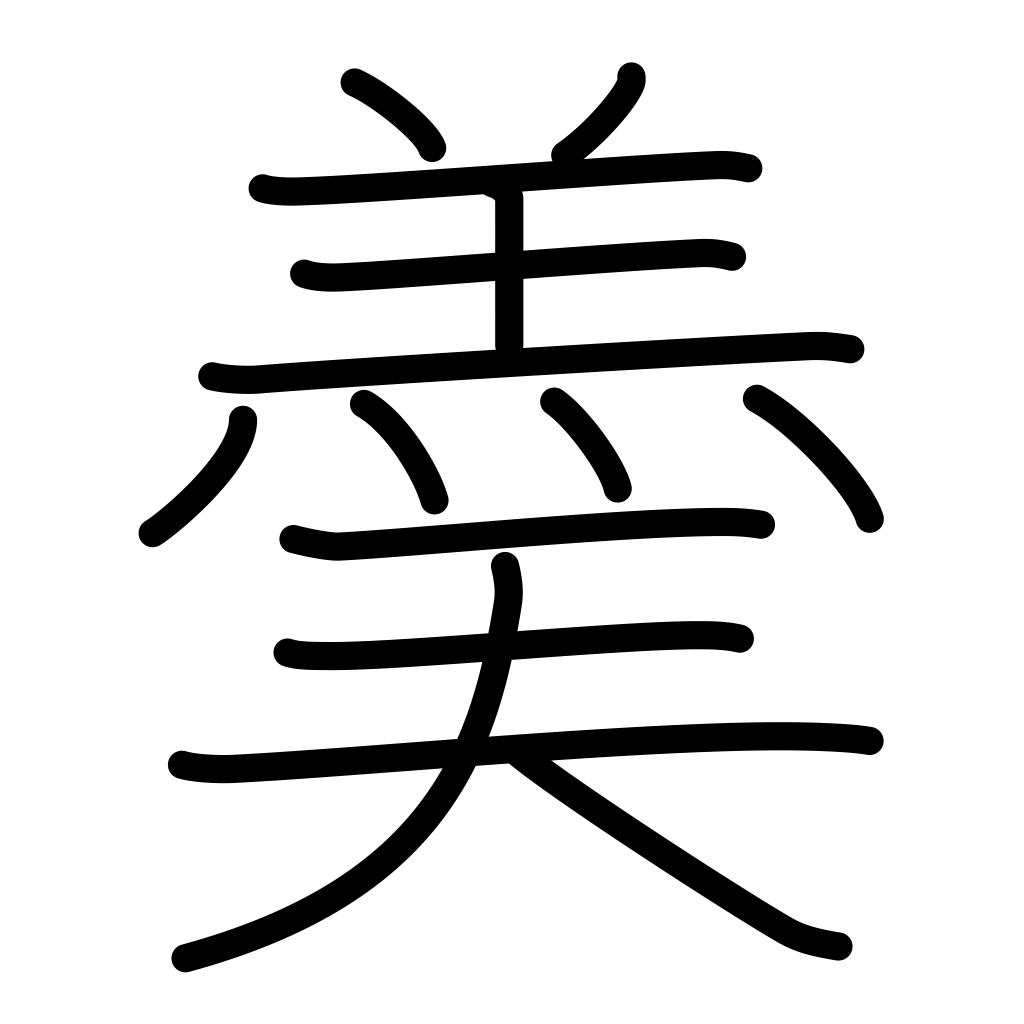
Meaning: hot soup